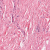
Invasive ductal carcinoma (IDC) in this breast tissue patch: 0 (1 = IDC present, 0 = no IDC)